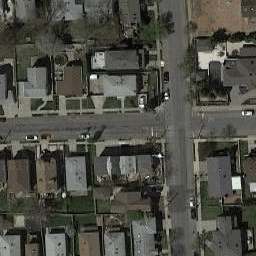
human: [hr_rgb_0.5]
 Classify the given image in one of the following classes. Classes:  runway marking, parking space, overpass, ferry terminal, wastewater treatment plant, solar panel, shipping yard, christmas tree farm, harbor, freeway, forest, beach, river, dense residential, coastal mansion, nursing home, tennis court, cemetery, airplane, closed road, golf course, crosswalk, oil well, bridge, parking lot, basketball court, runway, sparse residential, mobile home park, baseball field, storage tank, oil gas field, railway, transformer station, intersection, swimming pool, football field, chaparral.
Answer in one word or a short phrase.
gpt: intersection